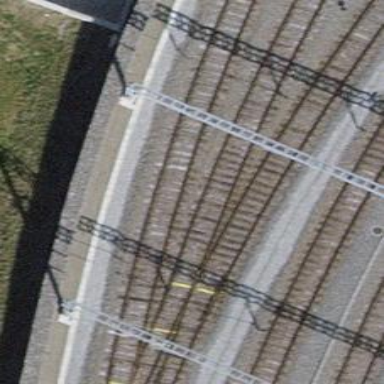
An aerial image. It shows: Rail yard with electrified contact lines for railway operations.